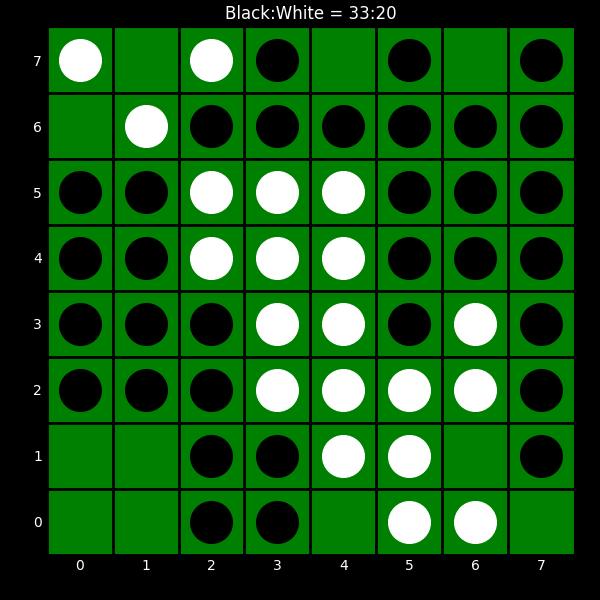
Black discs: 33
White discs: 20